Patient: sex F, age 31
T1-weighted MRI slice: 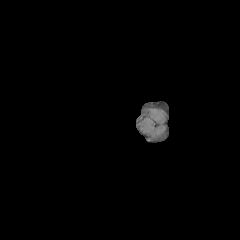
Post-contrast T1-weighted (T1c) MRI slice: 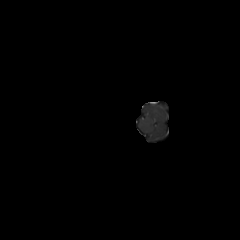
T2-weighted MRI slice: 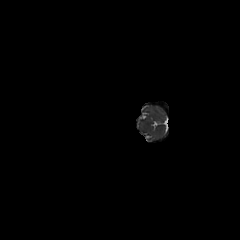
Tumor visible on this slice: no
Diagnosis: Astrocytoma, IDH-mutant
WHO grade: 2